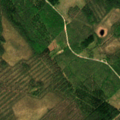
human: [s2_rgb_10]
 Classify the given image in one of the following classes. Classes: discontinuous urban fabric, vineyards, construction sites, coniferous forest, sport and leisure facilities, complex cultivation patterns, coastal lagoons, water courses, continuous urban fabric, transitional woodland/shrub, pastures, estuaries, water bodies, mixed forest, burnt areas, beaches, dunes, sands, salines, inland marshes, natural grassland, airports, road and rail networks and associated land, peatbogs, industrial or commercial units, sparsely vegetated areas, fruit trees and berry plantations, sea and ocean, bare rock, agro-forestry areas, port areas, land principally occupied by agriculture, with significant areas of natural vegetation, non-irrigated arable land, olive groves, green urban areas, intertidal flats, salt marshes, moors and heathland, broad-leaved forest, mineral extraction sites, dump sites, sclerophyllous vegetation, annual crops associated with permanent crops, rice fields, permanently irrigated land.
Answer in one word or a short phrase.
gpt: coniferous forest, mixed forest, transitional woodland/shrub